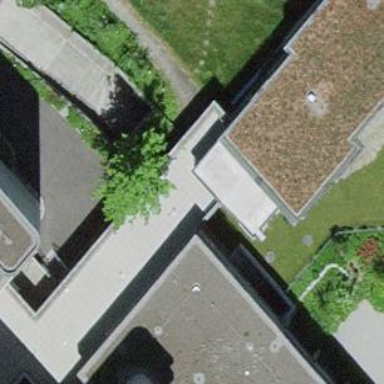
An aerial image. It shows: Nursery home building.